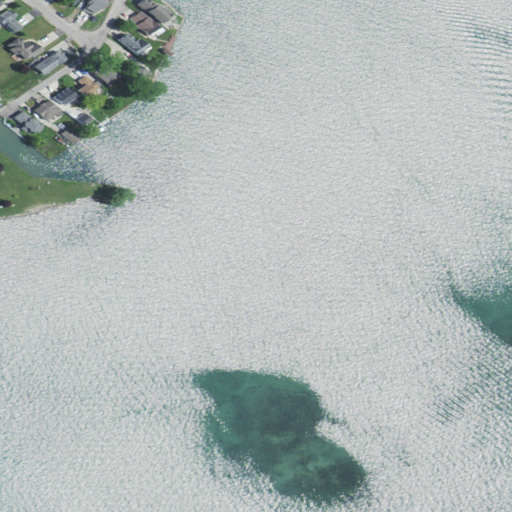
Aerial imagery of cape in Michigan named Marsac Point containing open water, medium intensity development, low intensity development, open development, barren land, and high intensity development